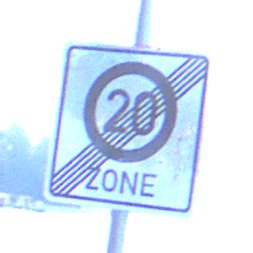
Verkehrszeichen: EndeZone20
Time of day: Dawn
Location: Outdoor (Urban)
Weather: PartlyCloudy
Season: NotSpecified
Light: Natural